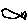
Label: fish